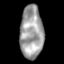
Tissue: skin
Cell type: Fibroblasts
Senescence score: 0.2473
Nuclear area (px): 1200
Mean DAPI intensity: 158.723